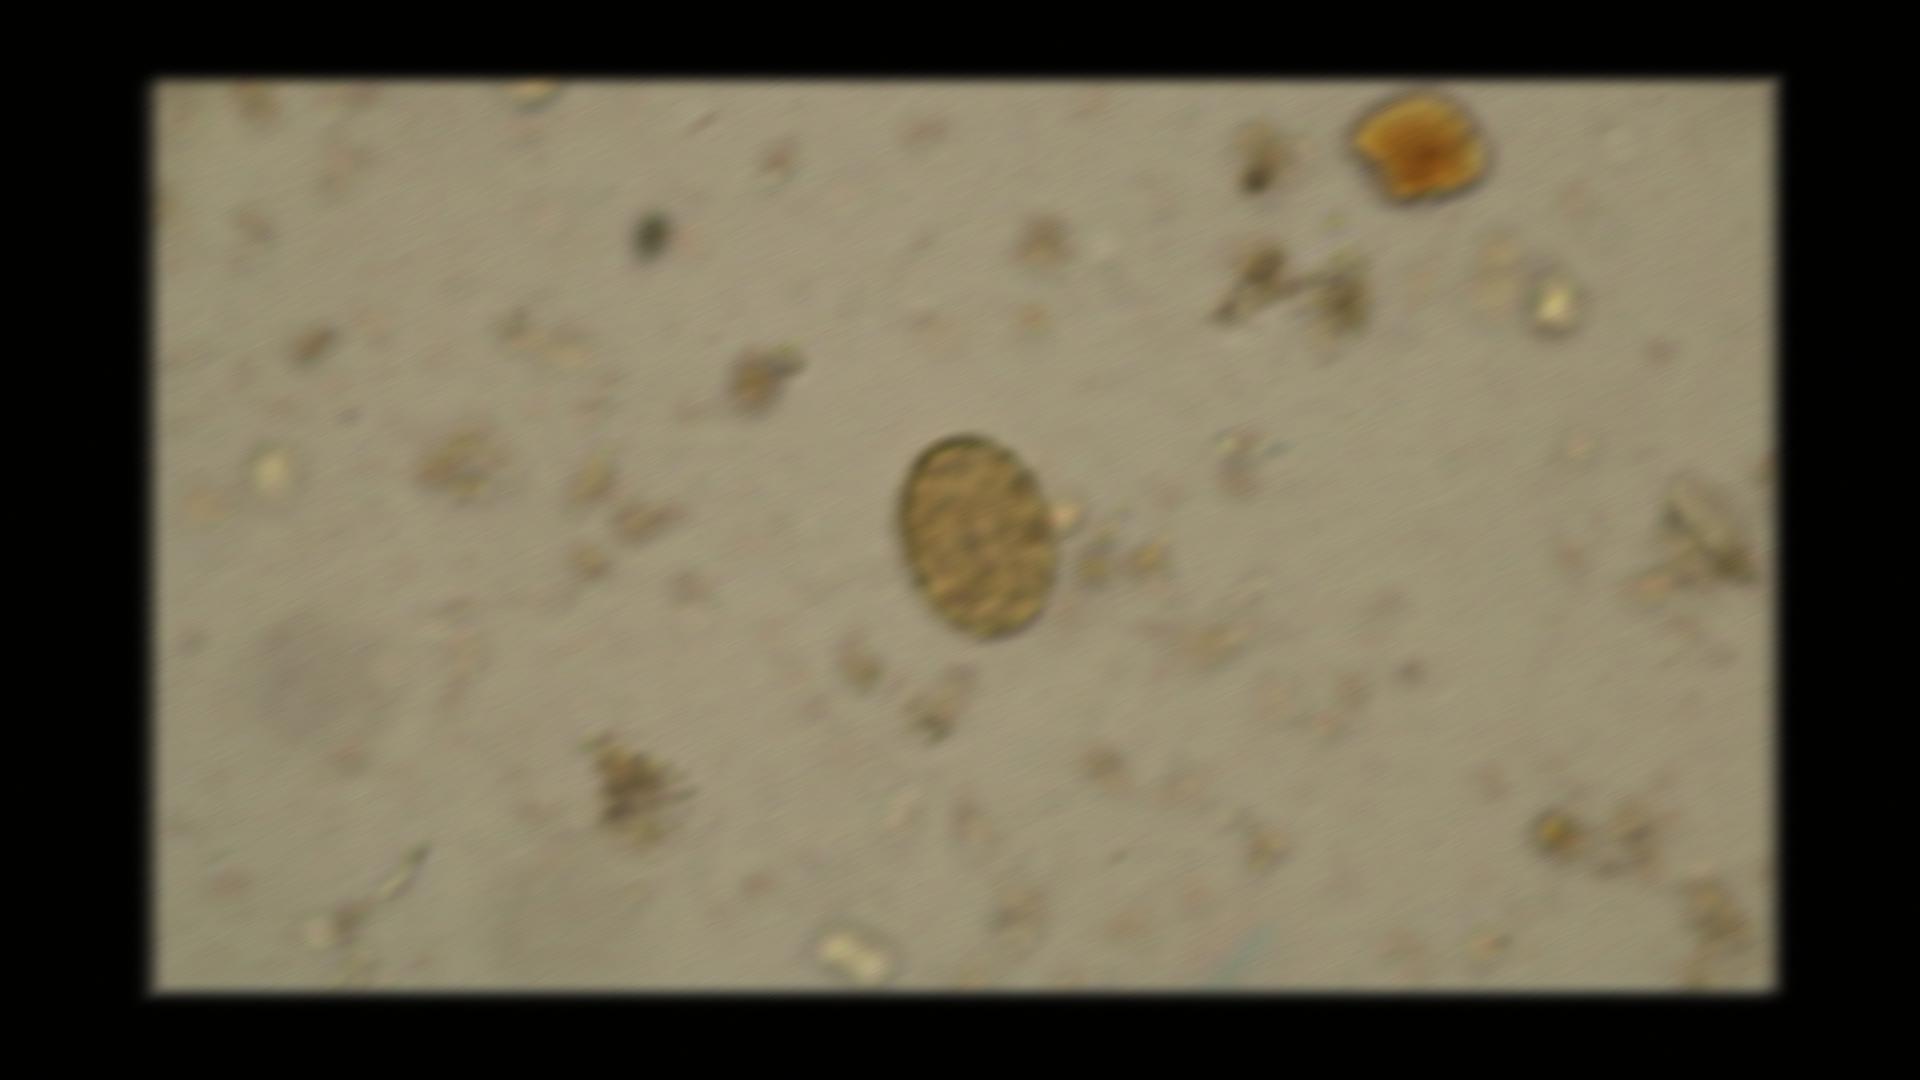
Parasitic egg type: Ascaris lumbricoides